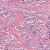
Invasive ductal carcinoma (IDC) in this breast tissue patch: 1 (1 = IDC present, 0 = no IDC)